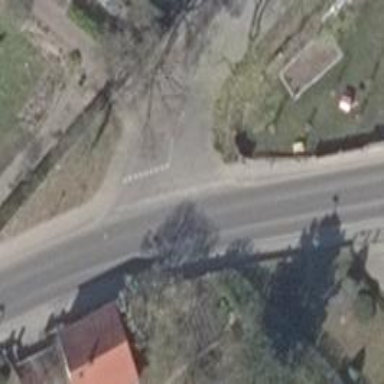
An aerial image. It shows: Residential road with asphalt surface. There is dirt sidewalk on the left side.